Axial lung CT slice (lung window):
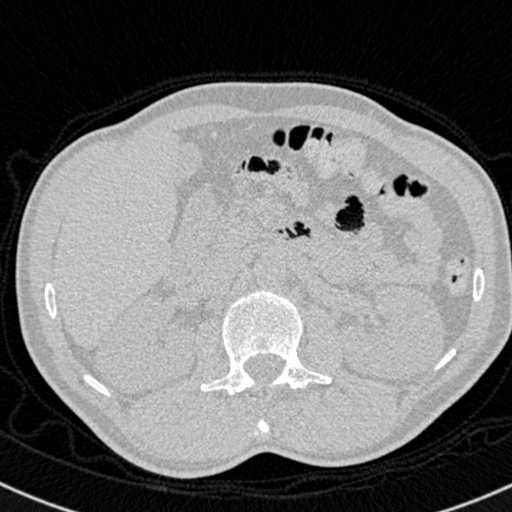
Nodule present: no